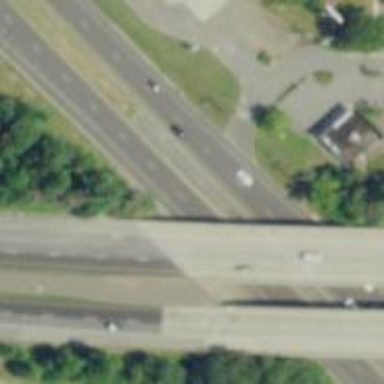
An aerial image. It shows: Motorway bridge spanning urban freeway/expressway.